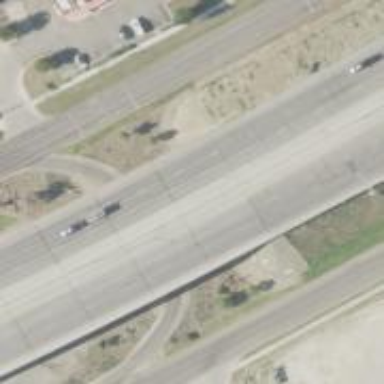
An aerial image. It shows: Secondary link road with asphalt surface.